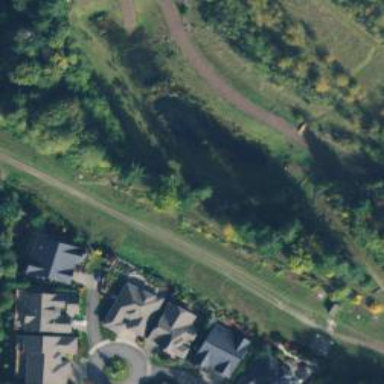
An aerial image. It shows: Bridleway.